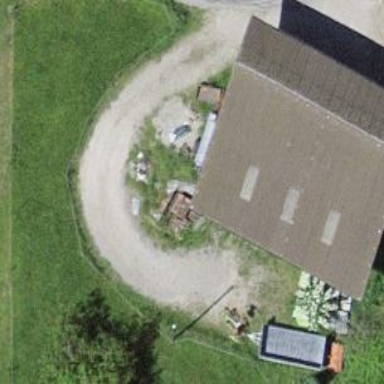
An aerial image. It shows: Shed.